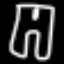
Label: pants